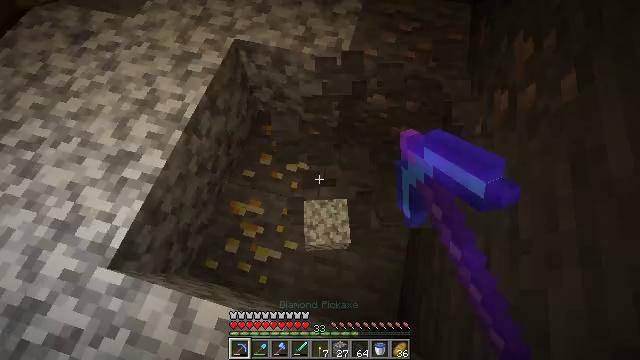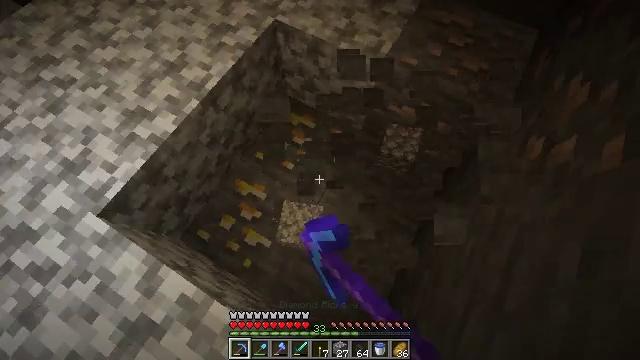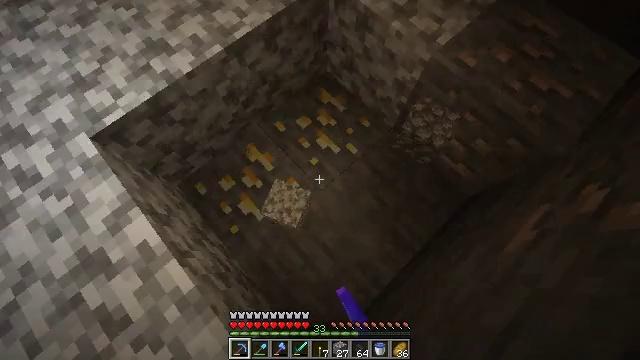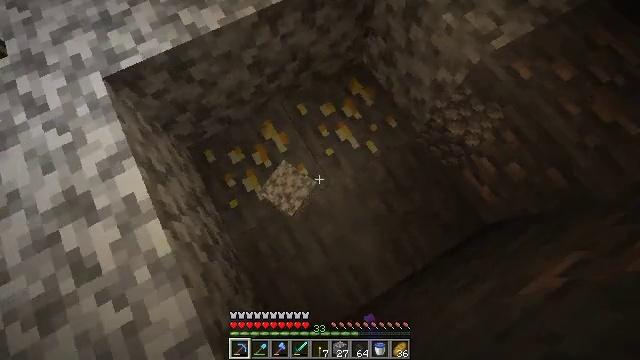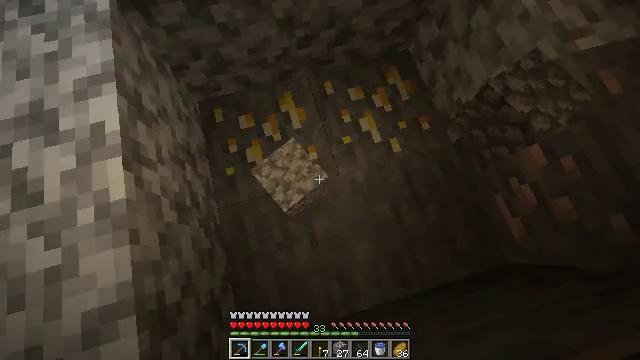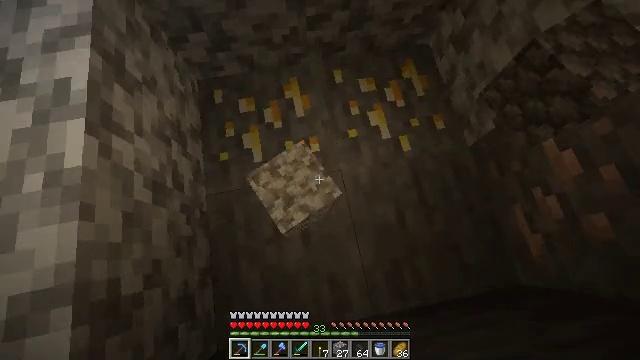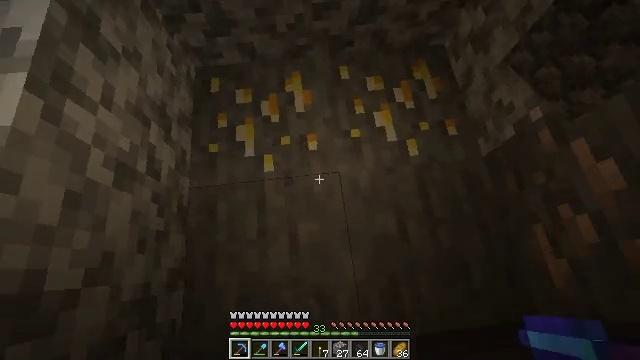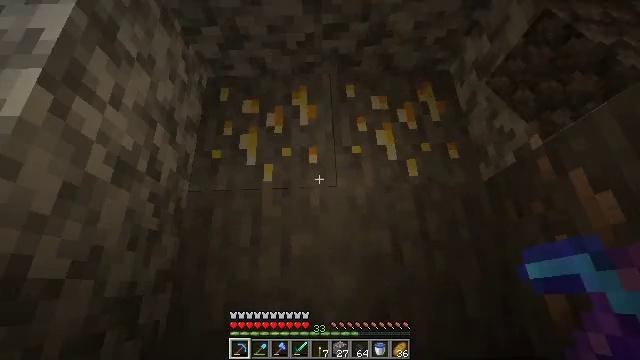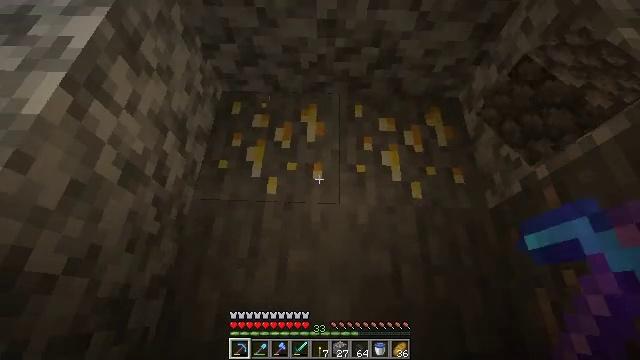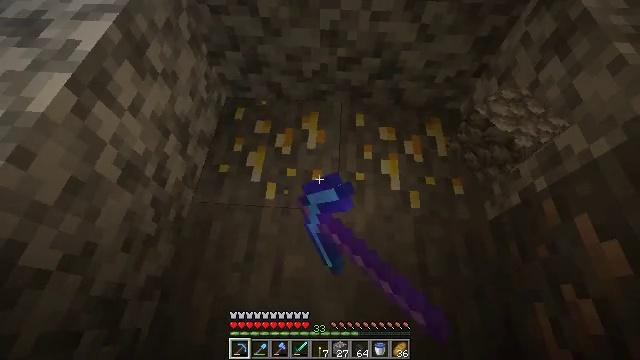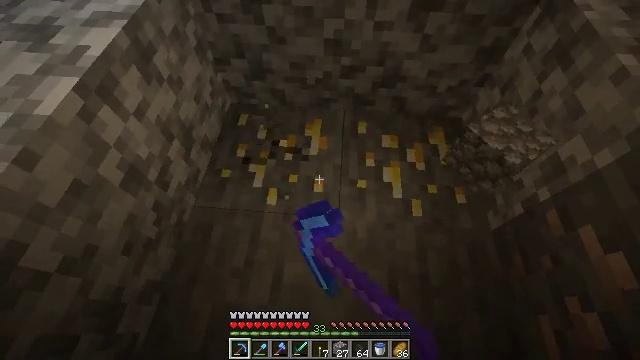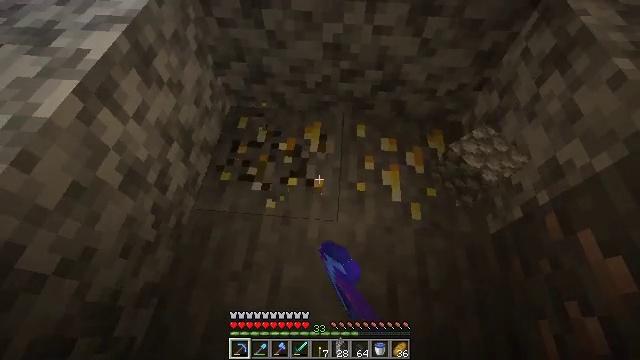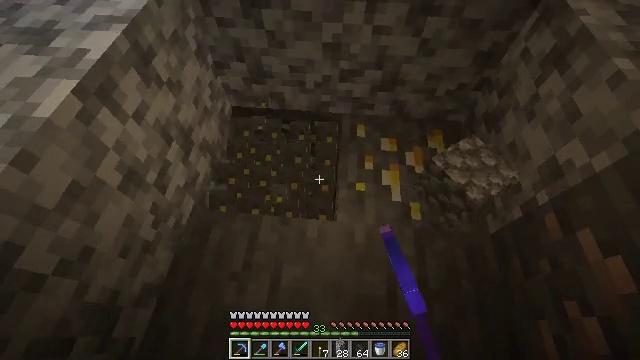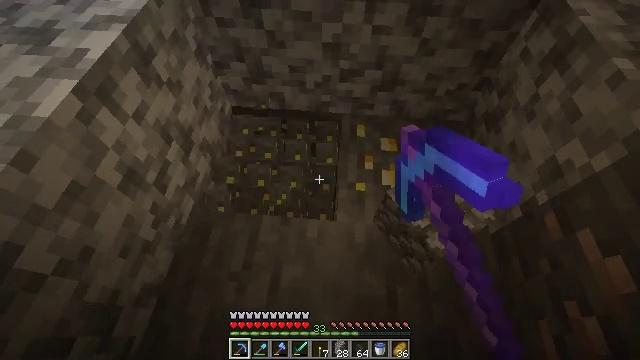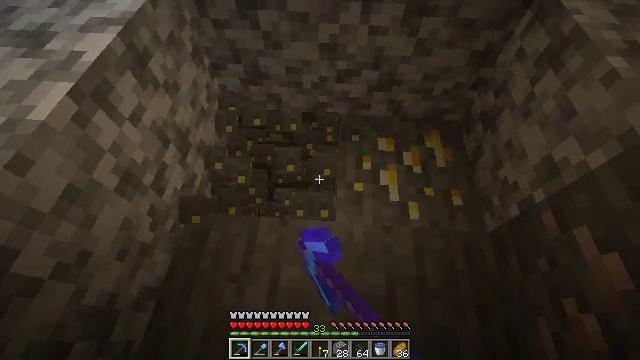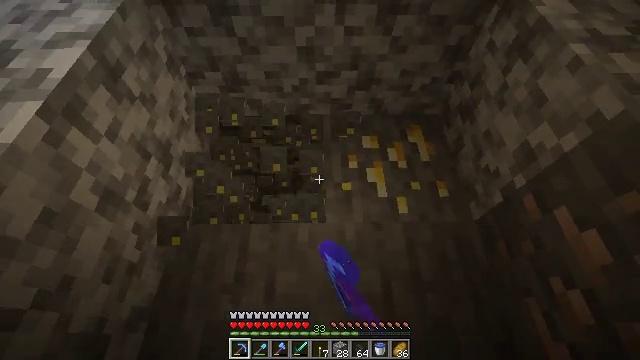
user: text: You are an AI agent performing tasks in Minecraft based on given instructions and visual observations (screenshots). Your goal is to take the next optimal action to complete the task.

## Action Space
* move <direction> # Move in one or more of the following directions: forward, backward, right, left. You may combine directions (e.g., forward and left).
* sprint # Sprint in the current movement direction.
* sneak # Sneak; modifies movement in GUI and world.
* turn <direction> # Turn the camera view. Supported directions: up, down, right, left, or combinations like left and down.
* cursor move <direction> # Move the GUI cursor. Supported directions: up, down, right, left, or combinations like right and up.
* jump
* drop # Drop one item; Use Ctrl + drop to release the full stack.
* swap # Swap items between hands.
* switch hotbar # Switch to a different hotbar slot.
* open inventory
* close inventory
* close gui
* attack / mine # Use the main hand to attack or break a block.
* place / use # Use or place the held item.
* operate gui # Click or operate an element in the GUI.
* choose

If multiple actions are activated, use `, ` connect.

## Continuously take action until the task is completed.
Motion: motion action
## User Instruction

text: Find and mine the gold ore.
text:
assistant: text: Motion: move forward and move right, turn left and down
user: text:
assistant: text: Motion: move forward and move right, turn left and down
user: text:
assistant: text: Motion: turn left and down
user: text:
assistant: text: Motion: turn left
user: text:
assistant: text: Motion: turn left
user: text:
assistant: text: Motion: turn left and up
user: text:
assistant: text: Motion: turn left and up
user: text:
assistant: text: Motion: turn left and up, attack / mine
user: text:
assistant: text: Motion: turn left and up, attack / mine
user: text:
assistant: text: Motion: turn left and up, attack / mine
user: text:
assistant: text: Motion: attack / mine
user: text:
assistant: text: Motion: attack / mine
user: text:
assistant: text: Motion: attack / mine
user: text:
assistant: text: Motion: attack / mine
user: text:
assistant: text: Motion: turn right, attack / mine
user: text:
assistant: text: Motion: turn right and up, attack / mine
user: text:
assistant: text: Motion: turn right, attack / mine
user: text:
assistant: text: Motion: turn right, attack / mine
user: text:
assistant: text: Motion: attack / mine
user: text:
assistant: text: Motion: attack / mine
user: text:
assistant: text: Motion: attack / mine
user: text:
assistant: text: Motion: attack / mine
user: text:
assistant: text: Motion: attack / mine
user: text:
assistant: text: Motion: attack / mine
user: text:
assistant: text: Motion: turn left, attack / mine
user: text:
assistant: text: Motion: no_op